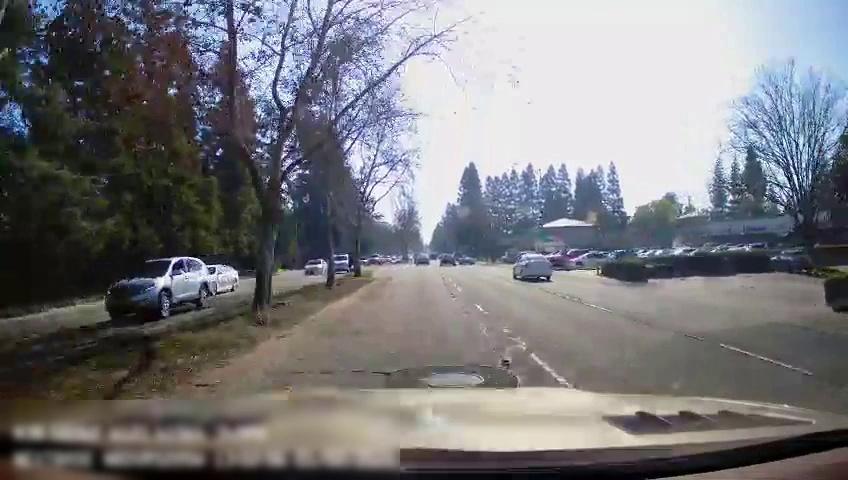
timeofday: Day
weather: Sunny
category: Drivable Space
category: Drivable Space
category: Vehicles | SUV
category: Vehicles | Car
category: Vehicles | Car
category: Vehicles | Truck
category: Vehicles | Car
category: Vehicles | Car
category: Vehicles | Car
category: Vehicles | Car
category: Vehicles | Car
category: Vehicles | Car
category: Lanes | Current Lane
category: Lanes | Current Lane